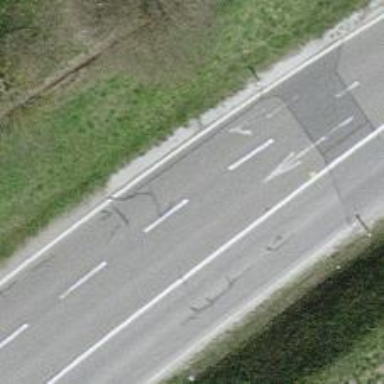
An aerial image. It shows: Secondary link road.